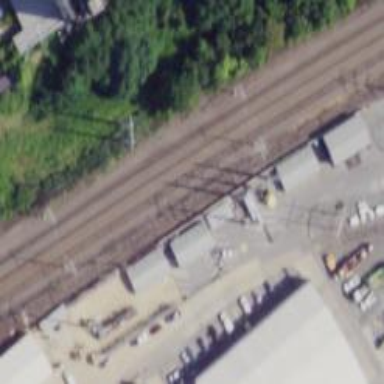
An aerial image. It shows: Railway with electrified contact lines.